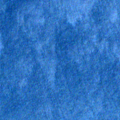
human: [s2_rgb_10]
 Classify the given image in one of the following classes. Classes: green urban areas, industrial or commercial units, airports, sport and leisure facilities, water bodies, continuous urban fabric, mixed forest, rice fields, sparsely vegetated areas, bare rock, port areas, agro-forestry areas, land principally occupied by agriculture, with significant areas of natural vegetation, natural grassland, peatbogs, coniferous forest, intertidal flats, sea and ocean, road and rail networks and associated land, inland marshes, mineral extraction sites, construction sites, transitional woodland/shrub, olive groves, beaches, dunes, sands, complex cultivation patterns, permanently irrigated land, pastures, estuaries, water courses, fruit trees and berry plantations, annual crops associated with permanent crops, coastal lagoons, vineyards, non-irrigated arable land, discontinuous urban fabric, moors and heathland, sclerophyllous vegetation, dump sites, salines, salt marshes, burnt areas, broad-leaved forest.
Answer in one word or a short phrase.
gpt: sea and ocean